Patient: sex M, age 64
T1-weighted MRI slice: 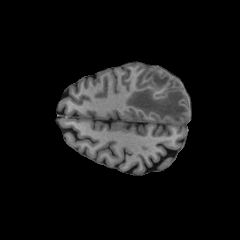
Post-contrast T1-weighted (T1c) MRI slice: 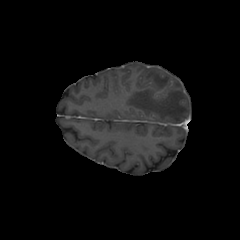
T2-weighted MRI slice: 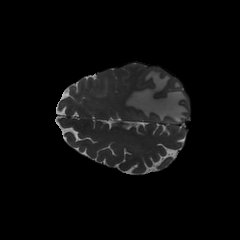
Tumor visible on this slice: yes
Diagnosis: Glioblastoma, IDH-wildtype
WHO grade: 4